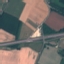
Land use / land cover: Highway